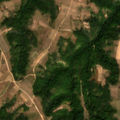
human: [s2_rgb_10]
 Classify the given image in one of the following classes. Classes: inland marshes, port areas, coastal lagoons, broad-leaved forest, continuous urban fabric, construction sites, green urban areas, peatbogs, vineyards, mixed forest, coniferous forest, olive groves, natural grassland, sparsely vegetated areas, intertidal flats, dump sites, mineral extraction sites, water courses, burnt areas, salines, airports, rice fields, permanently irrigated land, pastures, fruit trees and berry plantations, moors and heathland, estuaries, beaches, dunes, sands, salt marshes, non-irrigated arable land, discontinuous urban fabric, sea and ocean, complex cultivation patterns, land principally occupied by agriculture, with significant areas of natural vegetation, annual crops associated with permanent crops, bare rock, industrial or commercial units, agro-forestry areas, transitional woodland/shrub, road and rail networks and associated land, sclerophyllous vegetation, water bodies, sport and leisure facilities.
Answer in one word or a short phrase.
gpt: complex cultivation patterns, land principally occupied by agriculture, with significant areas of natural vegetation, broad-leaved forest